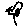
Label: flower